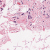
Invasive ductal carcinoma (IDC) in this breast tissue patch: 1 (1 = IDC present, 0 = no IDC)